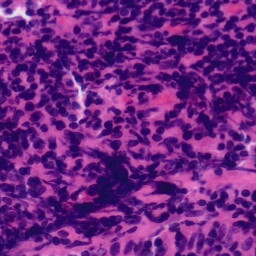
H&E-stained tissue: Tonsil